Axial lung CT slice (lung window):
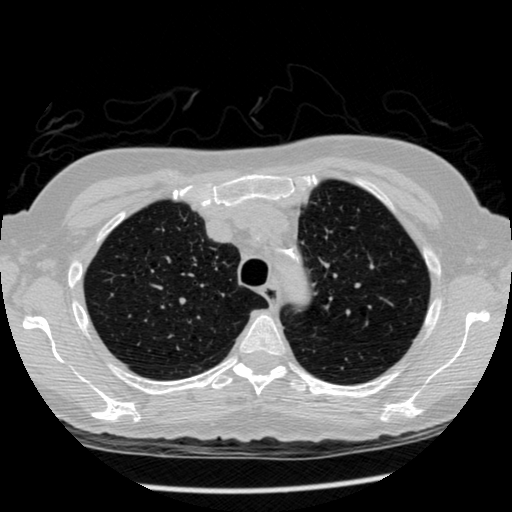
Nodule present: no